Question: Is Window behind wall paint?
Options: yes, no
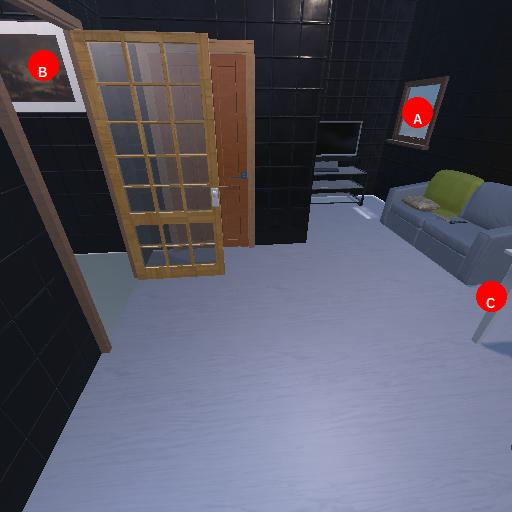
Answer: yes